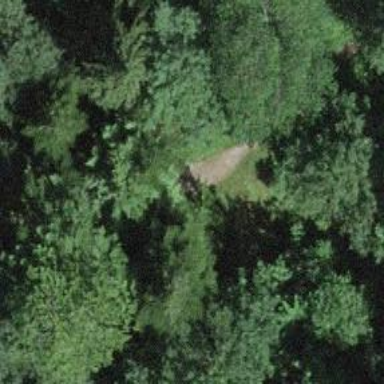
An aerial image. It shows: Unpaved path.